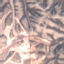
Land use / land cover: HerbaceousVegetation